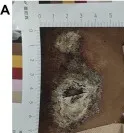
Results of physical examination, microbiological, imaging, and pathological analyses. (A,B) Circular skin wounds with diameters ranging from 1 cm to 5 cm, coated with white scabs.
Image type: medical_photograph (skin_photograph)